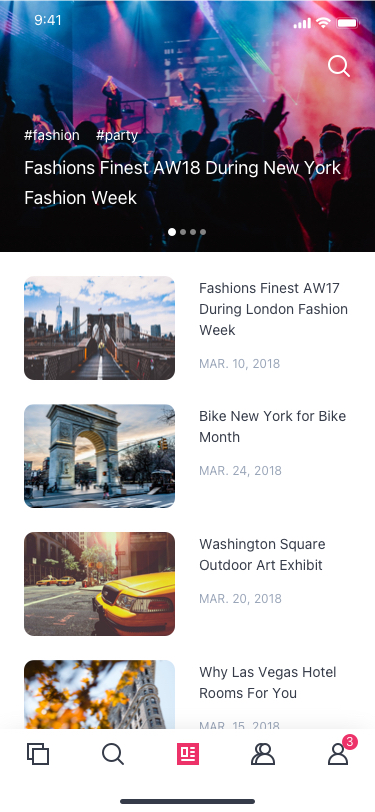
Text in this UI design:
Fashions Finest AW18 During New York Fashion Week
#fashion
#party
Fashions Finest AW17 During London Fashion Week
Mar. 10, 2018
Bike New York for Bike Month
Mar. 24, 2018
Washington Square Outdoor Art Exhibit
Mar. 20, 2018
Why Las Vegas Hotel Rooms For You
Mar. 15, 2018